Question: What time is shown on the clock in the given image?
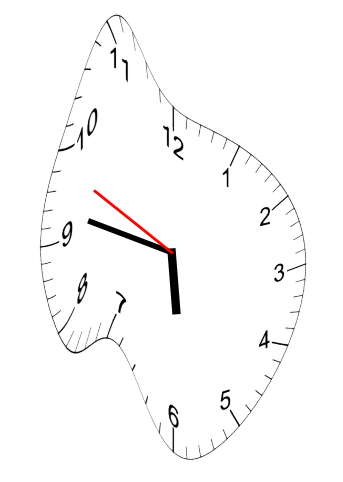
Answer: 05:46:49